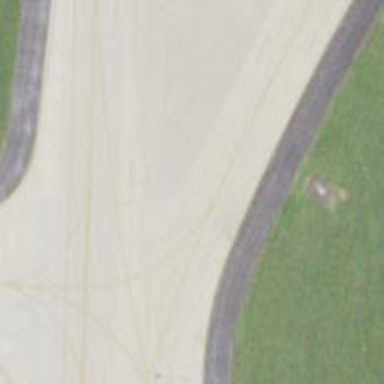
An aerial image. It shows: View of taxiway at the airport.